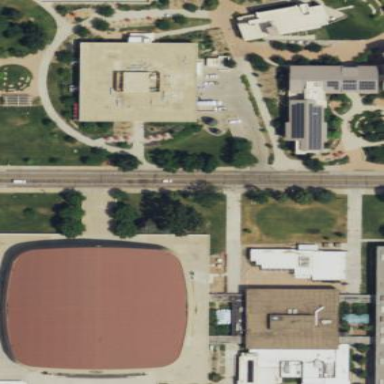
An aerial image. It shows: Sports center building.